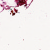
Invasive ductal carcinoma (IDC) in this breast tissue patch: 0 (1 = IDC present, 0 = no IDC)